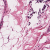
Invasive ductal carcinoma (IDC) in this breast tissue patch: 0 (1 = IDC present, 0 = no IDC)